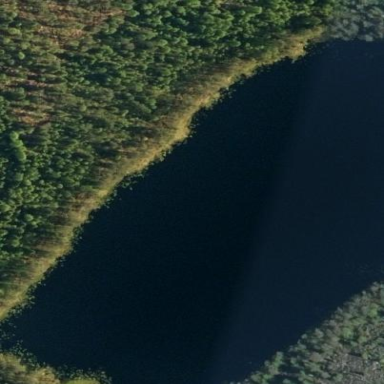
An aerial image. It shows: Serene lake.